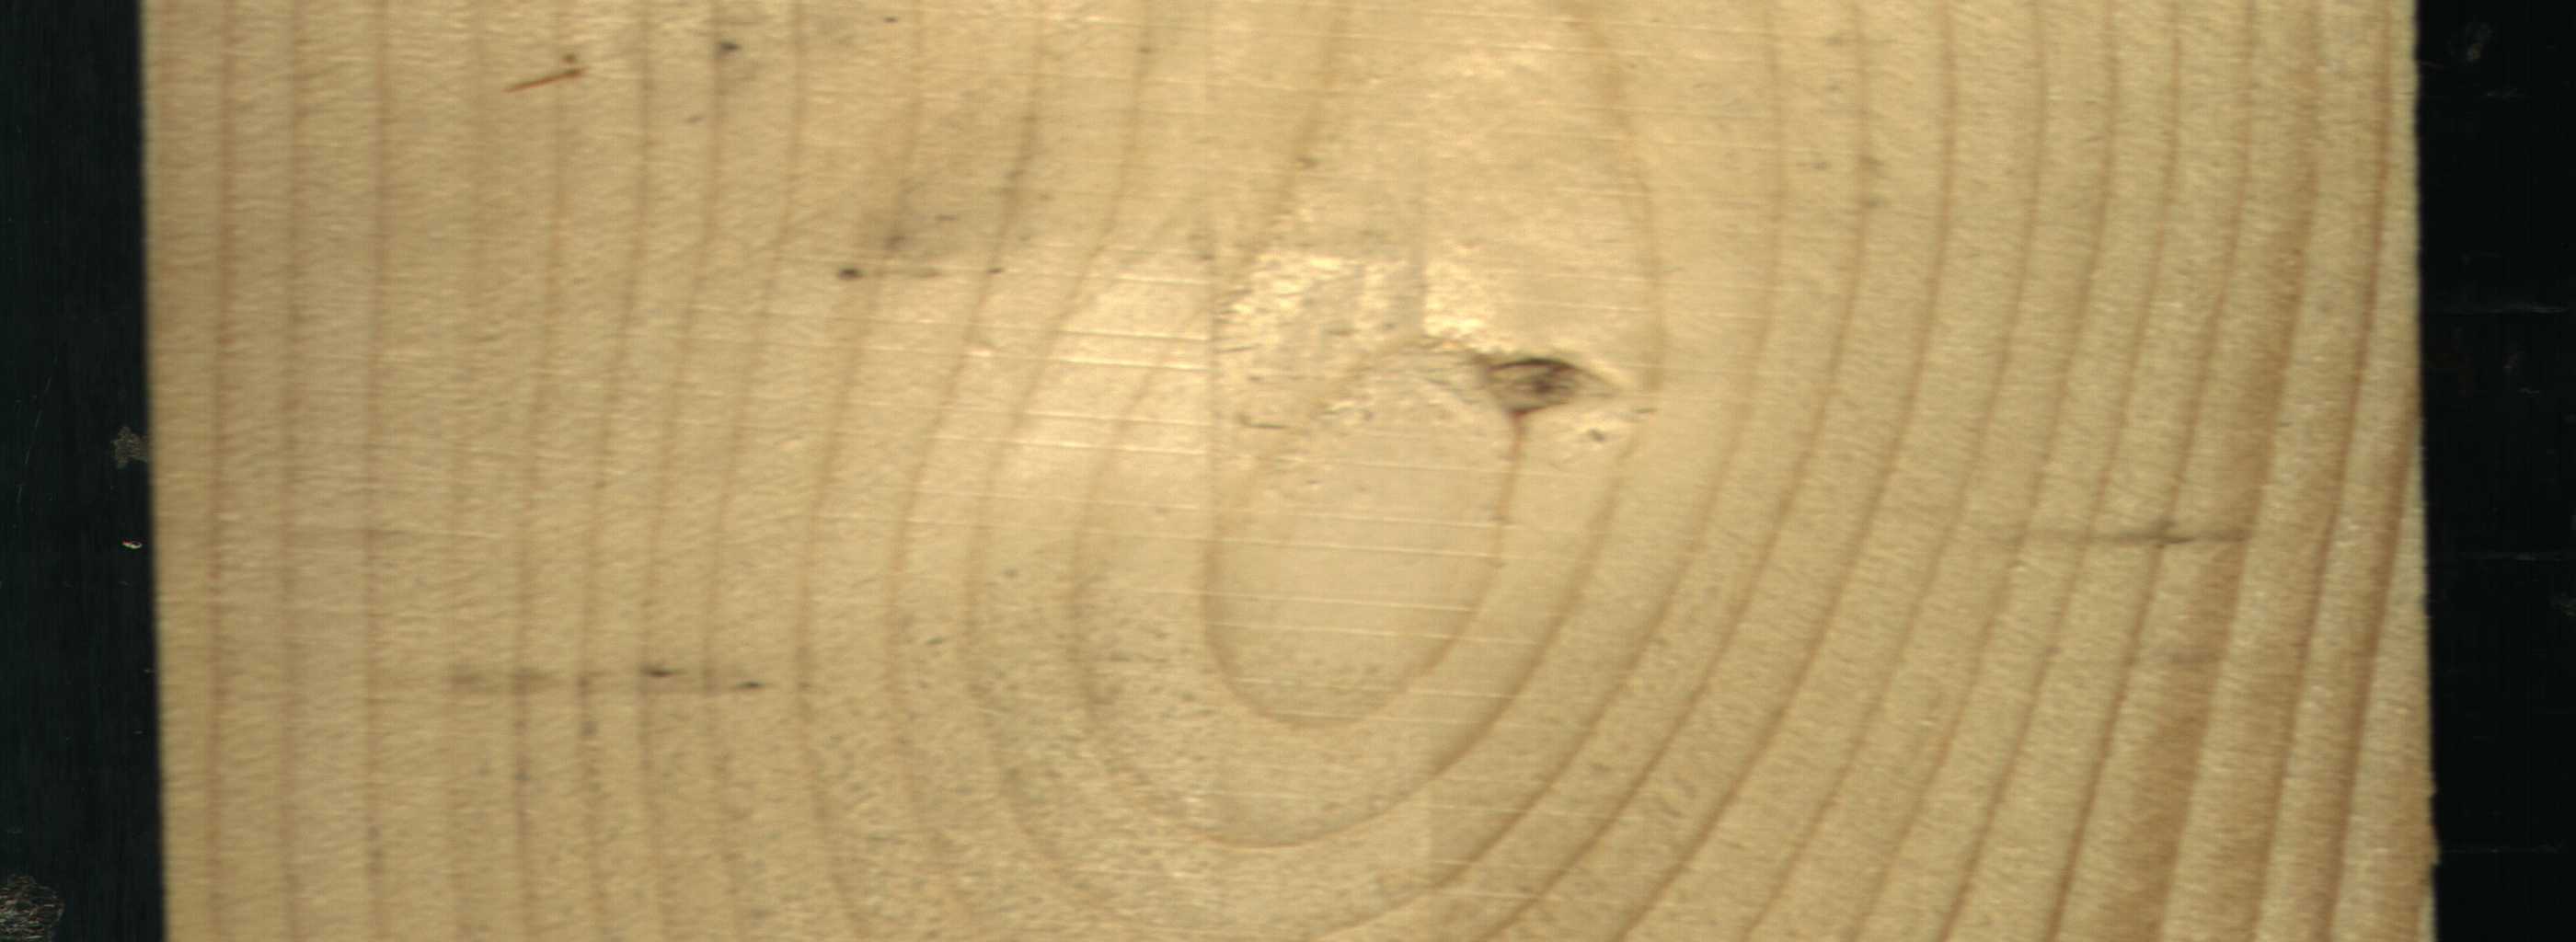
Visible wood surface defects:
Live_Knot